Question: I have installed the <URL> on my Ubuntu 14.10.
But i have always getting this error. Have a look
Any idea ?!
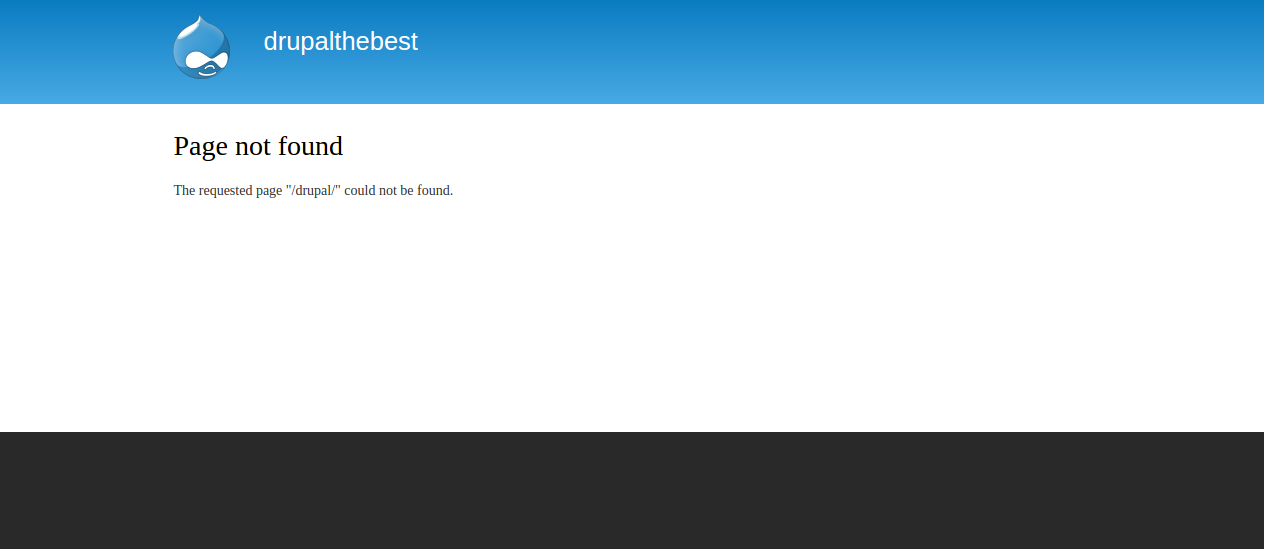
Answer: ## I found the solution.
It's just about !!
Execute this command on terminal :
> sudo chmod a+w drupal
and we have this ( have a look ) =>